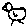
Label: bird